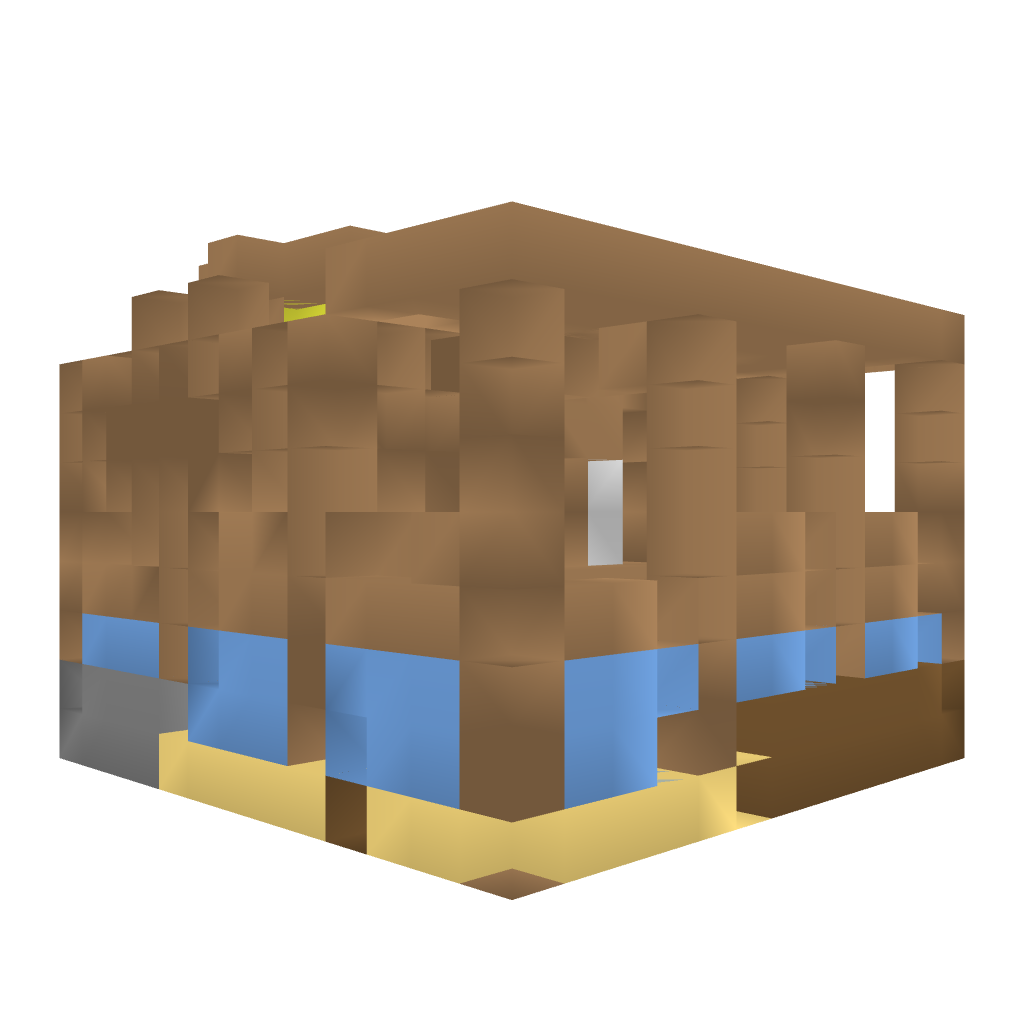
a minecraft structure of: Fishing House bad low quality